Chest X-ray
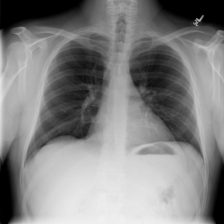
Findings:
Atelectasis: negative
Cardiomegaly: negative
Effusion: negative
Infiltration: negative
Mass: negative
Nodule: negative
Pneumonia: negative
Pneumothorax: negative
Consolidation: negative
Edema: negative
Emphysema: negative
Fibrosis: negative
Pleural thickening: negative
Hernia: negative